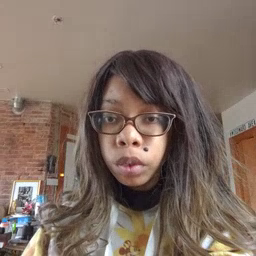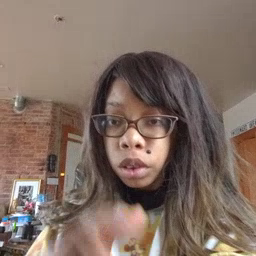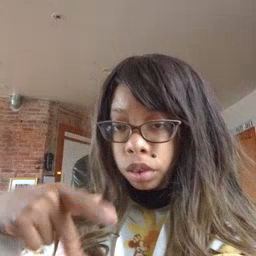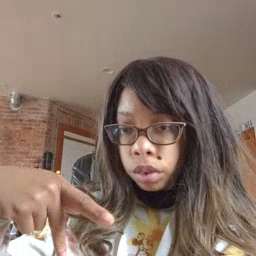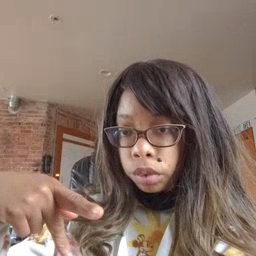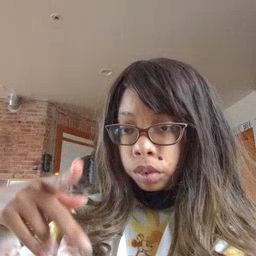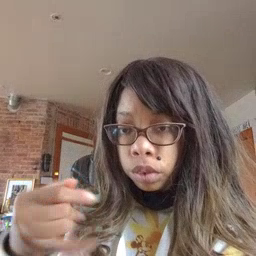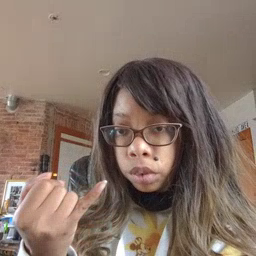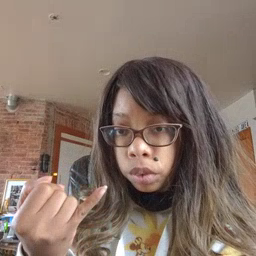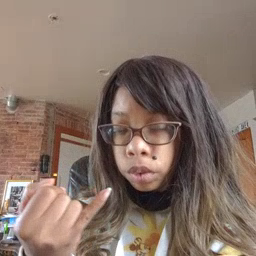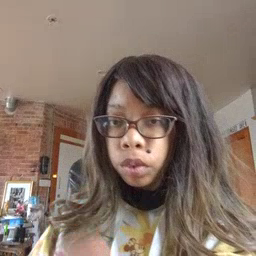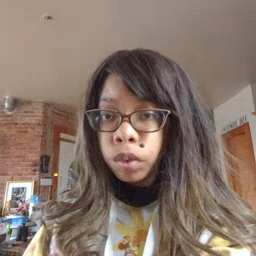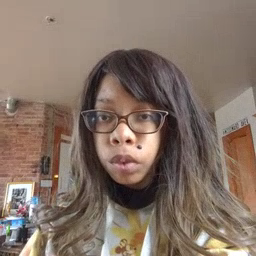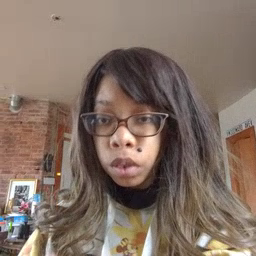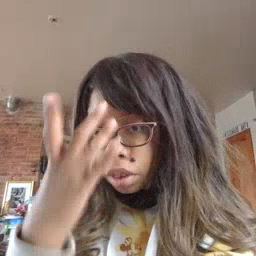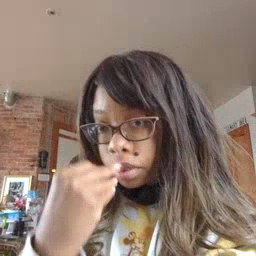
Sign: pajamas